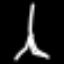
Label: The Eiffel Tower